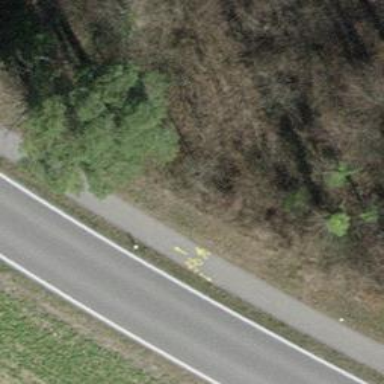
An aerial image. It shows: Asphalt cycleway.